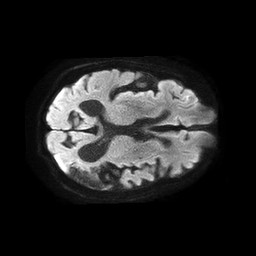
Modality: TRACE
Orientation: axial
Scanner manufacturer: philips
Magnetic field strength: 1.5 T
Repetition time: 4.6 s
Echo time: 0.08941 s